Aerial crown-view tile of a tropical tree (Barro Colorado Island, Panama), acquired 20240813:
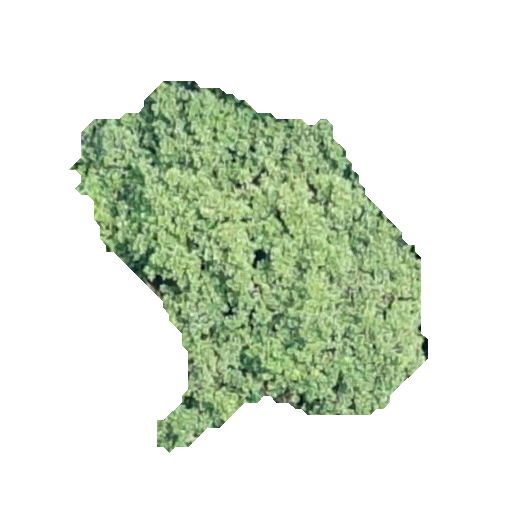
Species: Hieronyma alchorneoides
GBIF accepted scientific name: Hieronyma alchorneoides
Crown area: 121.384 m²